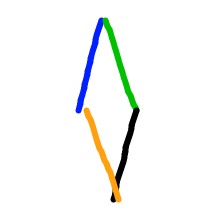
Shape: rhombus